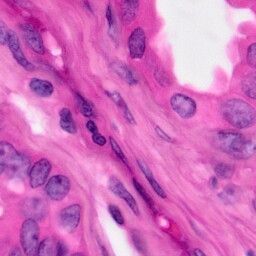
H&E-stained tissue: Pancreatic